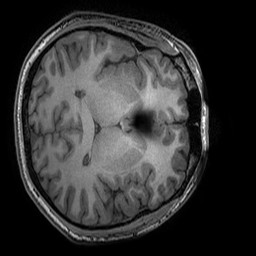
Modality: T1w
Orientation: axial
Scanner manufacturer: ge
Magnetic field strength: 3 T
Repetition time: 0.008156 s
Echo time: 0.00318 s